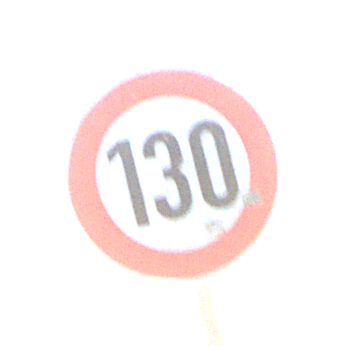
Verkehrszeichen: Geschwindigkeit130
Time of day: SunriseSunset
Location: Outdoor (Nature)
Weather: Clear
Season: NotSpecified
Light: Natural